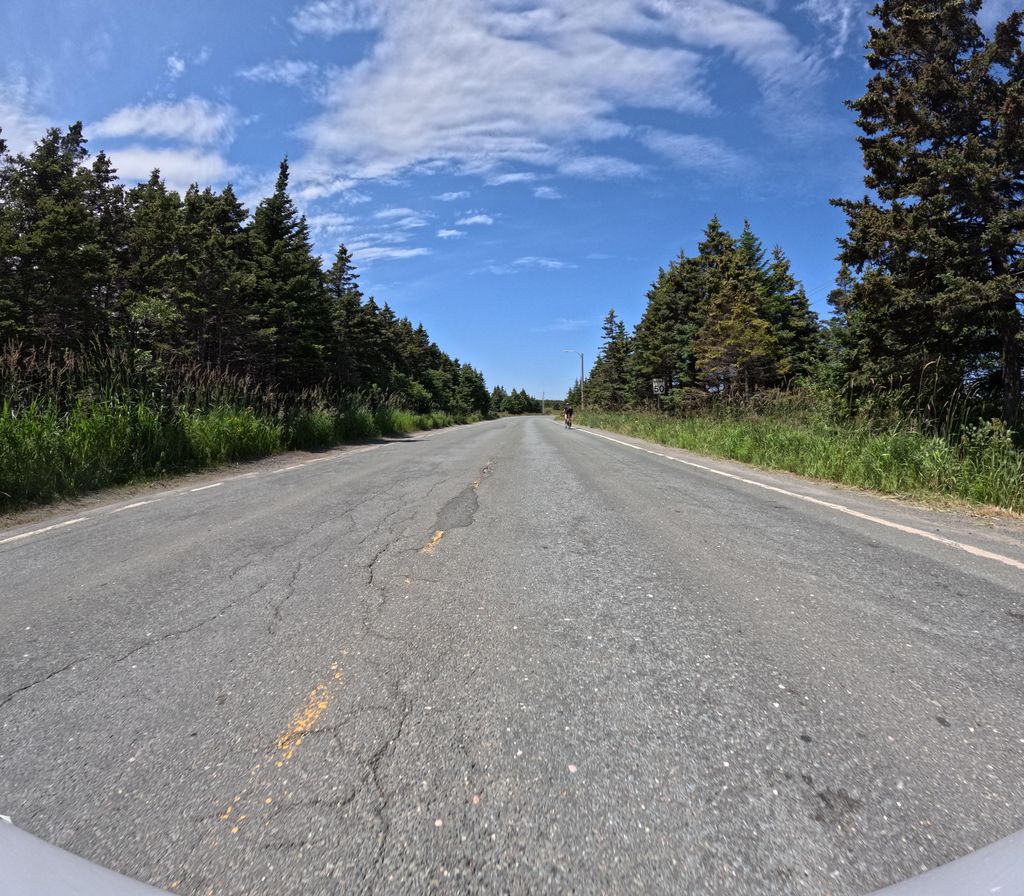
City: st_johns